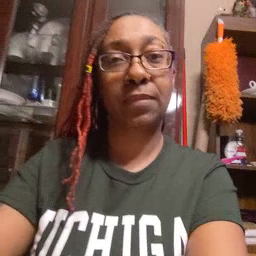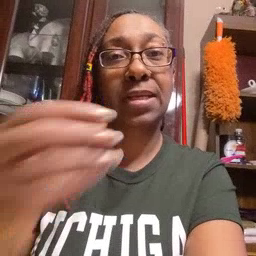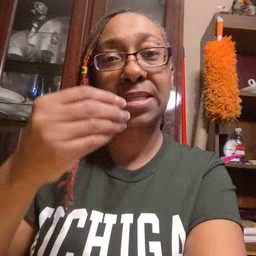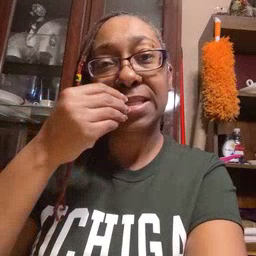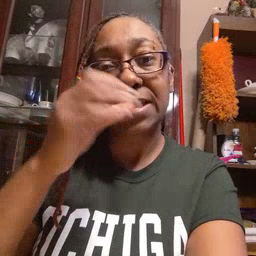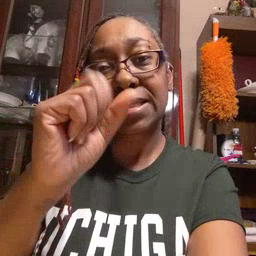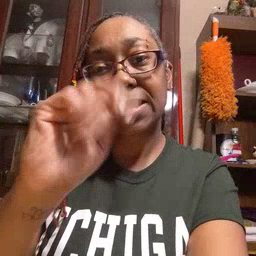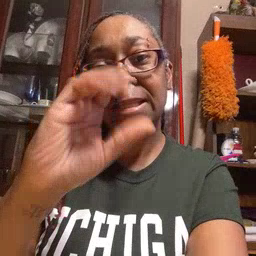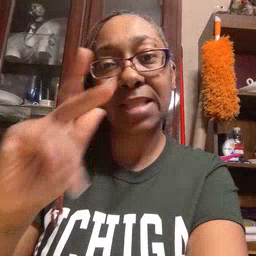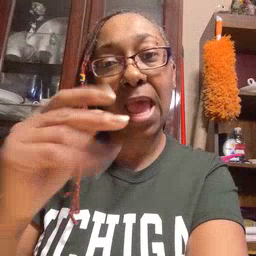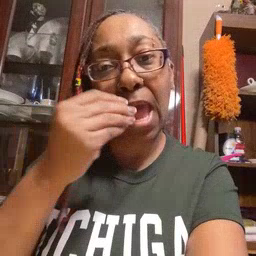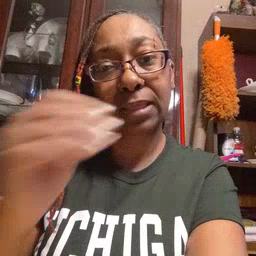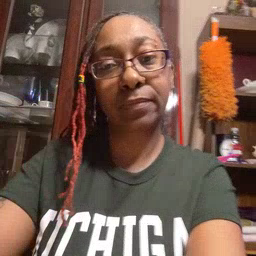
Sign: snack